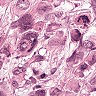
Metastatic tissue present: yes